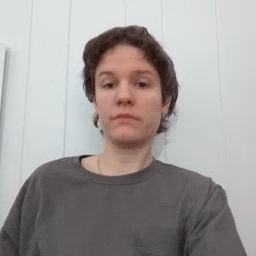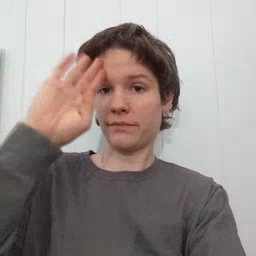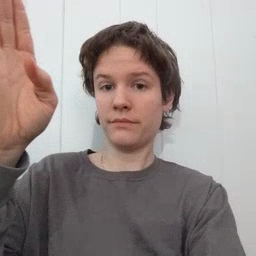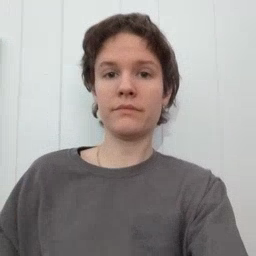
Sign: hello